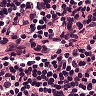
Metastatic tissue present: no